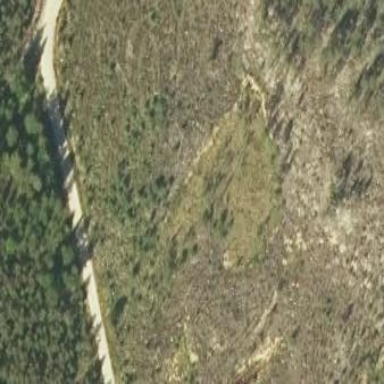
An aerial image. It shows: Clearcut area with scrub vegetation.